Field crop: maize
Growth stage: 2
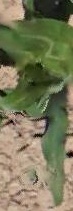
Species: maize